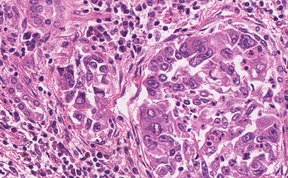
Tumor epithelial tissue: yes
Tumor-associated stroma tissue: yes
Normal tissue: no